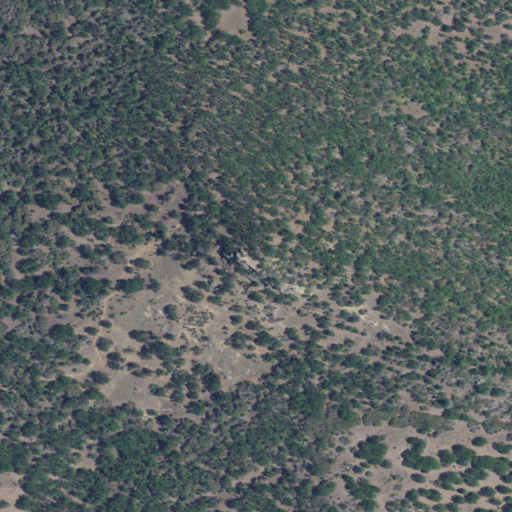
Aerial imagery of mountain in Oregon named Songer Butte containing shrub, deciduous forest, and evergreen forest